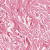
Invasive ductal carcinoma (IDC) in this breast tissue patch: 0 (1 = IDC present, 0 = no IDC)